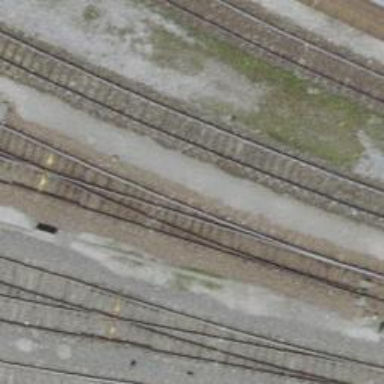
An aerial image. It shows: Single track railway in yard.